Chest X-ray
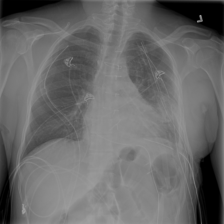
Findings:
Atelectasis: negative
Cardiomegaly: negative
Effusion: negative
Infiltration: positive
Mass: negative
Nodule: negative
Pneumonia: positive
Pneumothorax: negative
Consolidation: negative
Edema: negative
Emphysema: negative
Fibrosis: negative
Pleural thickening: negative
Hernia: negative